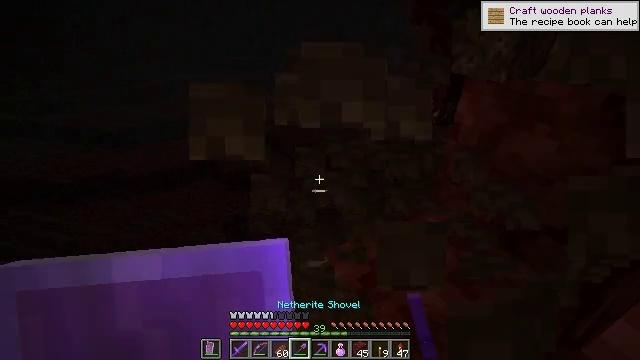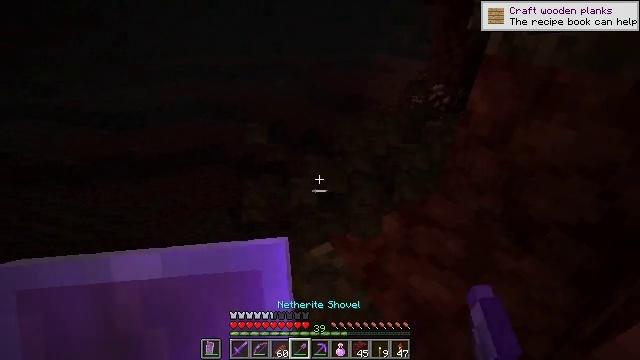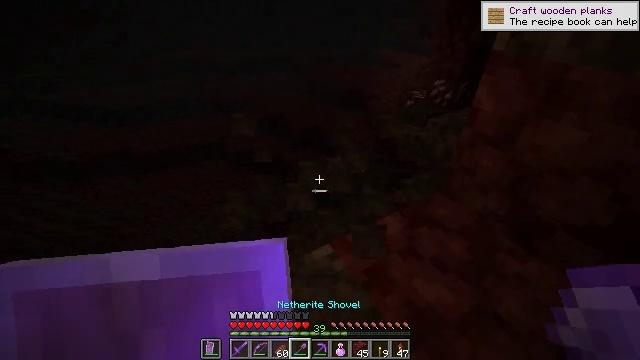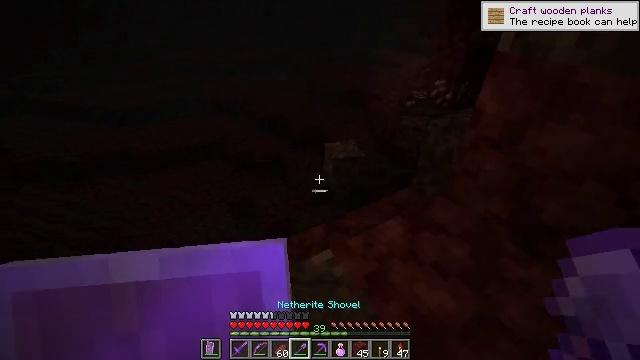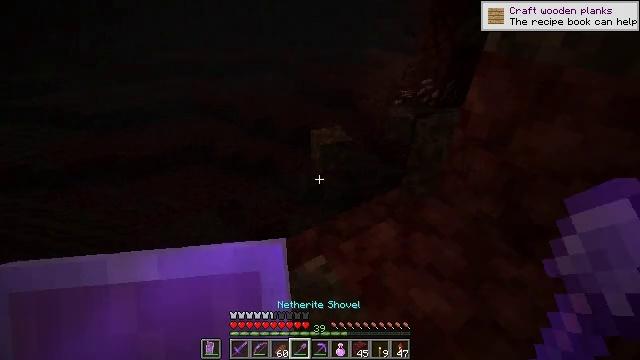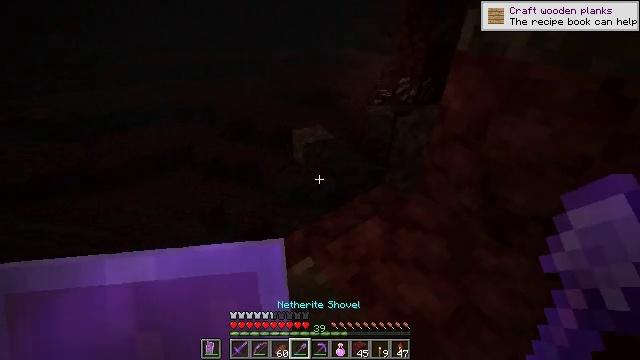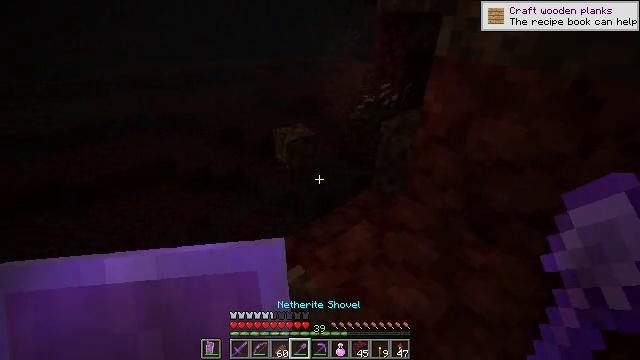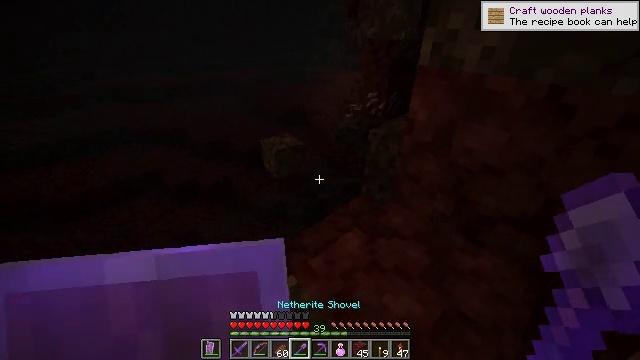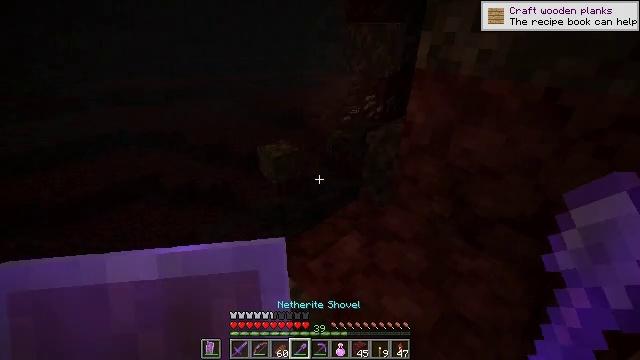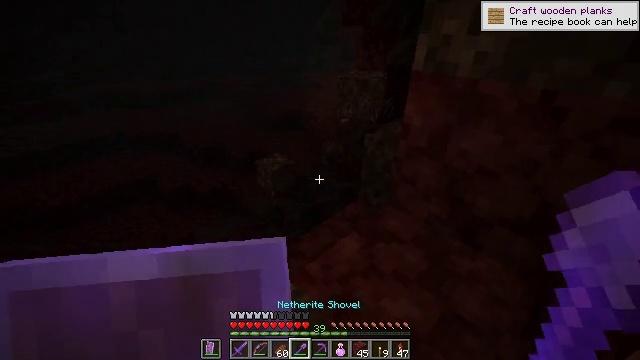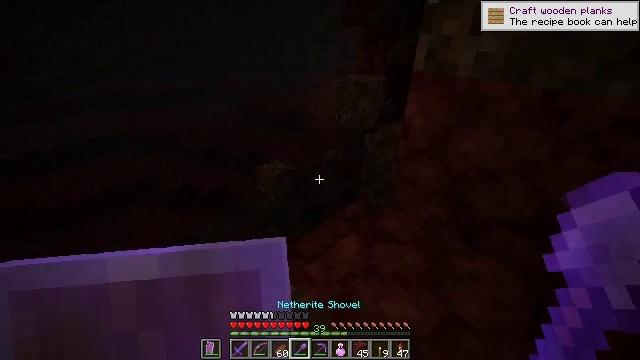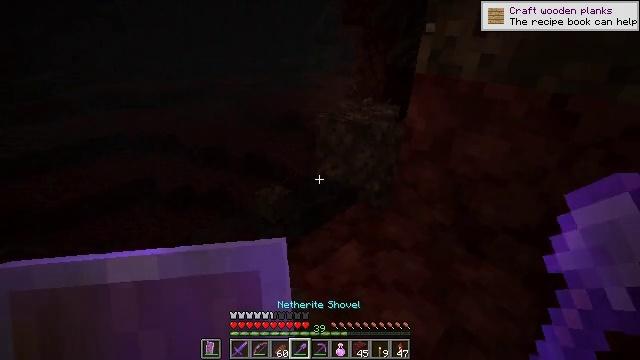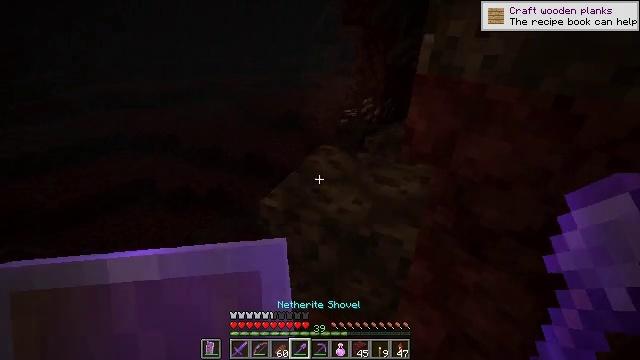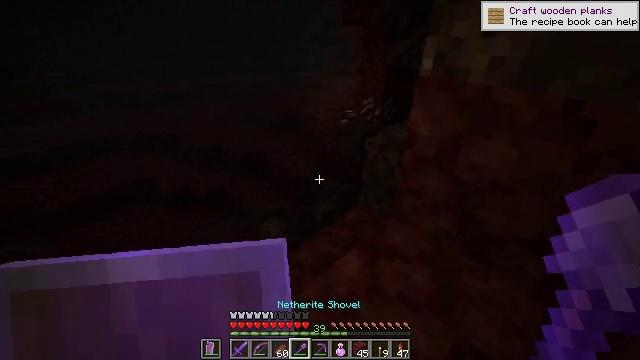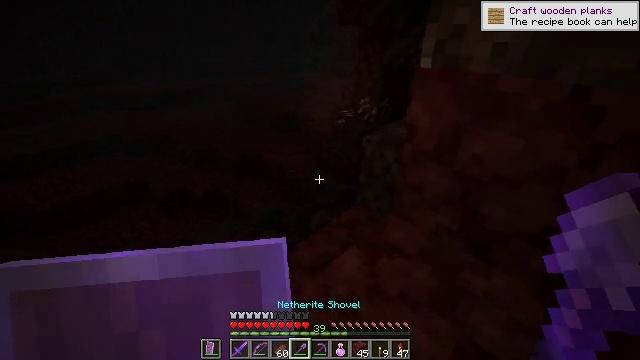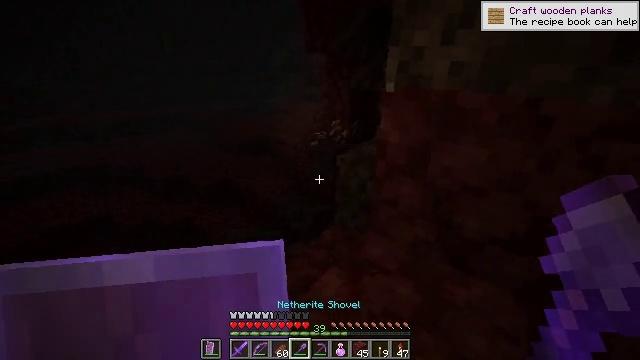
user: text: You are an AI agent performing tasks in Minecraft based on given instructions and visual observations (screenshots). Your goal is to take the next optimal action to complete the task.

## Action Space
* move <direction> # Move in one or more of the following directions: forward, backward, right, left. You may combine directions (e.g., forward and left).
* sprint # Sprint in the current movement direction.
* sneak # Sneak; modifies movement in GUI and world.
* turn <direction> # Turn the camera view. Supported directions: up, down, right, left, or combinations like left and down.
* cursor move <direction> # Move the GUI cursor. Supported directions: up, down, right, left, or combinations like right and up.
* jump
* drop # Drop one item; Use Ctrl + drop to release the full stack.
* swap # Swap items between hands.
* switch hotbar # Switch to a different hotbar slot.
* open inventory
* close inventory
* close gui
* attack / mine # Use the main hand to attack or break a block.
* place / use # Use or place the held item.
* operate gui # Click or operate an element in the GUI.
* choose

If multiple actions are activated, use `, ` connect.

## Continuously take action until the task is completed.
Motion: motion action
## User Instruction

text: Dig soul sand to use for potions.
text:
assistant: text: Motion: move forward, sneak, turn left and down, attack / mine
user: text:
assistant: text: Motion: move forward, sneak, turn down, attack / mine
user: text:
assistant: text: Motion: move forward, sneak, attack / mine
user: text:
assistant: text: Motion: move forward, sneak, turn right, attack / mine
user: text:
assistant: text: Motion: sneak, turn right, attack / mine
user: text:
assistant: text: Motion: sneak, turn right and up, attack / mine
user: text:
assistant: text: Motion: sneak, turn right and up, attack / mine
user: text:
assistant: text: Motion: sneak
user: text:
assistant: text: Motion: sneak
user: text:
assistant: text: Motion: move forward, sneak
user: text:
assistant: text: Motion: move forward, sneak
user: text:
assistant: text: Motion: move forward, sneak
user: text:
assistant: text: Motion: move forward, sneak
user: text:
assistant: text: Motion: move forward, sneak
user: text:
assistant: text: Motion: move forward, sneak, turn right and up
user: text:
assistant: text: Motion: move forward, sneak, turn right and up
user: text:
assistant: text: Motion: move forward, sneak, turn right and up
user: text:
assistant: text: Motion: move forward, sneak, turn right and up
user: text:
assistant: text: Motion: move forward, sneak, turn right and up
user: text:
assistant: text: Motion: move forward, sneak, turn right and up
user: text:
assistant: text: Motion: move forward, sneak, turn right and up
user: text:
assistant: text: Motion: move forward, sneak, turn right and up
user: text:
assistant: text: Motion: sneak, turn right and up
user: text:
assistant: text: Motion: sneak, turn up
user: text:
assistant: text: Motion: sneak, turn up
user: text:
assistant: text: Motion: sneak, turn up
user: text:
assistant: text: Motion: sneak
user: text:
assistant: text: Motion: sneak, attack / mine
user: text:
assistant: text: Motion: sneak, attack / mine
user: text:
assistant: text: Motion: move forward, sneak, turn left, attack / mine